Question: I have a sidebar which I implemented using this:
<URL>
However, I noticed that there isn't enough space above the first menu item as you can see here:
Here is the code in my rootcontroller.m
'''
#define kExposedWidth 200.0
#define kMenuCellID @"MenuCell"
#import "RootController.h"
@interface RootController()
@property (nonatomic, strong) UITableView *menu;
@property (nonatomic, strong) NSArray *viewControllers;
@property (nonatomic, strong) NSArray *menuTitles;
@property (nonatomic, assign) NSInteger indexOfVisibleController;
@property (nonatomic, assign) BOOL isMenuVisible;
@end
@implementation RootController
- (id)initWithViewControllers:(NSArray *)viewControllers andMenuTitles:(NSArray *)menuTitles
{
if (self = [super init])
{
NSAssert(self.viewControllers.count == self.menuTitles.count, @"There must be one and only one menu title corresponding to every view controller!"); // (1)
NSMutableArray *tempVCs = [NSMutableArray arrayWithCapacity:viewControllers.count];
self.menuTitles = [menuTitles copy];
for (UIViewController *vc in viewControllers) // (2)
{
if (![vc isMemberOfClass:[UINavigationController class]])
{
[tempVCs addObject:[[UINavigationController alloc] initWithRootViewController:vc]];
}
else
[tempVCs addObject:vc];
UIBarButtonItem *revealMenuBarButtonItem = [[UIBarButtonItem alloc] initWithTitle:@"Menu" style:UIBarButtonItemStylePlain target:self action:@selector(toggleMenuVisibility:)]; // (3)
UIViewController *topVC = ((UINavigationController *)tempVCs.lastObject).topViewController;
topVC.navigationItem.leftBarButtonItems = [@[revealMenuBarButtonItem] arrayByAddingObjectsFromArray:topVC.navigationItem.leftBarButtonItems];
}
self.viewControllers = [tempVCs copy];
self.menu = [[UITableView alloc] init]; // (4)
self.menu.delegate = self;
self.menu.dataSource = self;
}
return self;
}
- (void)viewDidLoad
{
[super viewDidLoad];
[self.menu registerClass:[UITableViewCell class] forCellReuseIdentifier:kMenuCellID];
self.menu.frame = self.view.bounds;
[self.view addSubview:self.menu];
self.indexOfVisibleController = 0;
UIViewController *visibleViewController = self.viewControllers[0];
visibleViewController.view.frame = [self offScreenFrame];
[self addChildViewController:visibleViewController]; // (5)
[self.view addSubview:visibleViewController.view]; // (6)
self.isMenuVisible = YES;
[self adjustContentFrameAccordingToMenuVisibility]; // (7)
[self.viewControllers[0] didMoveToParentViewController:self]; // (8)
}
- (void)toggleMenuVisibility:(id)sender // (9)
{
self.isMenuVisible = !self.isMenuVisible;
[self adjustContentFrameAccordingToMenuVisibility];
}
- (void)adjustContentFrameAccordingToMenuVisibility // (10)
{
UIViewController *visibleViewController = self.viewControllers[self.indexOfVisibleController];
CGSize size = visibleViewController.view.frame.size;
if (self.isMenuVisible)
{
[UIView animateWithDuration:0.5 animations:^{
visibleViewController.view.frame = CGRectMake(kExposedWidth, 0, size.width, size.height);
}];
}
else
[UIView animateWithDuration:0.5 animations:^{
visibleViewController.view.frame = CGRectMake(0, 0, size.width, size.height);
}];
}
- (void)replaceVisibleViewControllerWithViewControllerAtIndex:(NSInteger)index // (11)
{
if (index == self.indexOfVisibleController) return;
UIViewController *incomingViewController = self.viewControllers[index];
incomingViewController.view.frame = [self offScreenFrame];
UIViewController *outgoingViewController = self.viewControllers[self.indexOfVisibleController];
CGRect visibleFrame = self.view.bounds;
[outgoingViewController willMoveToParentViewController:nil]; // (12)
[self addChildViewController:incomingViewController]; // (13)
[[UIApplication sharedApplication] beginIgnoringInteractionEvents]; // (14)
[self transitionFromViewController:outgoingViewController // (15)
toViewController:incomingViewController
duration:0.5 options:0
animations:^{
outgoingViewController.view.frame = [self offScreenFrame];
}
completion:^(BOOL finished) {
[UIView animateWithDuration:0.5
animations:^{
[outgoingViewController.view removeFromSuperview];
[self.view addSubview:incomingViewController.view];
incomingViewController.view.frame = visibleFrame;
[[UIApplication sharedApplication] endIgnoringInteractionEvents]; // (16)
}];
[incomingViewController didMoveToParentViewController:self]; // (17)
[outgoingViewController removeFromParentViewController]; // (18)
self.isMenuVisible = NO;
self.indexOfVisibleController = index;
}];
}
// (19):
- (NSInteger)numberOfSectionsInTableView:(UITableView *)tableView
{
return 1;
}
- (NSInteger)tableView:(UITableView *)tableView numberOfRowsInSection:(NSInteger)section
{
return self.menuTitles.count;
}
- (UITableViewCell *)tableView:(UITableView *)tableView cellForRowAtIndexPath:(NSIndexPath *)indexPath
{
UITableViewCell *cell = [tableView dequeueReusableCellWithIdentifier:kMenuCellID];
cell.textLabel.text = self.menuTitles[indexPath.row];
return cell;
}
- (void)tableView:(UITableView *)tableView didSelectRowAtIndexPath:(NSIndexPath *)indexPath
{
[self replaceVisibleViewControllerWithViewControllerAtIndex:indexPath.row];
}
- (CGRect)offScreenFrame
{
return CGRectMake(self.view.bounds.size.width, 0, self.view.bounds.size.width, self.view.bounds.size.height);
}
@end
'''
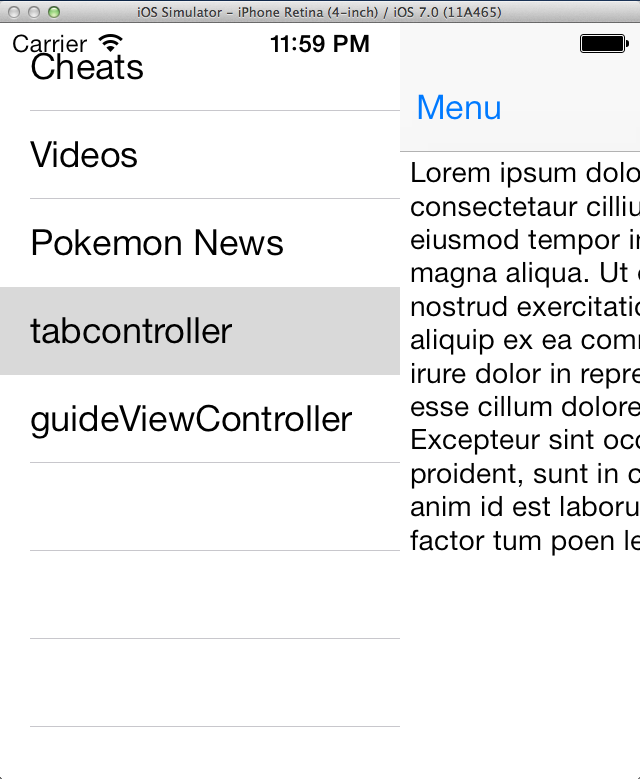
Answer: give height to your section header it will add space above first row..
'''
- (CGFloat)tableView:(UITableView *)tableView heightForHeaderInSection:(NSInteger)section {
return 40; //set this value
}
'''